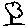
Label: tree